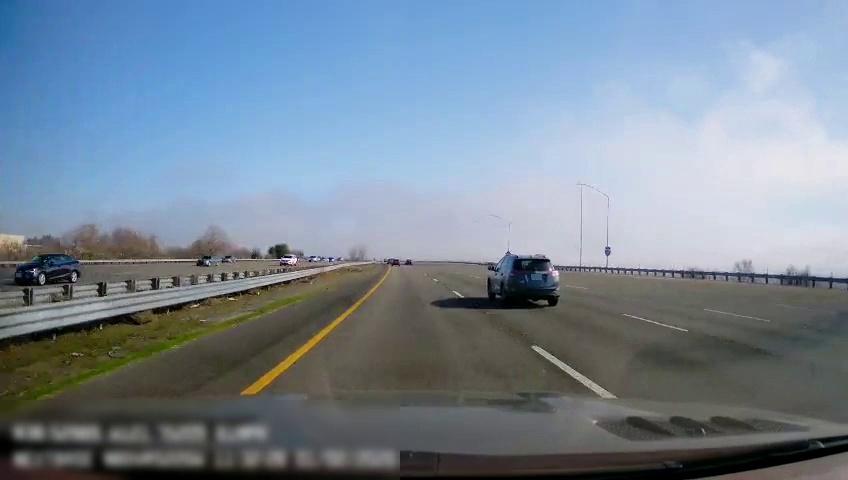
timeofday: Day
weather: Sunny
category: Drivable Space
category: Drivable Space
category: Vehicles | SUV
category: Vehicles | SUV
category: Vehicles | Car
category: Vehicles | Car
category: Vehicles | SUV
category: Lanes | Current Lane
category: Lanes | Current Lane
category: Lanes | Alternate Lane
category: Lanes | Alternate Lane